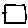
Label: square